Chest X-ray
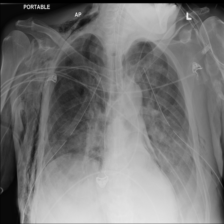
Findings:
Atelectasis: negative
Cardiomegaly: negative
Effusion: positive
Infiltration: negative
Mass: negative
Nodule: negative
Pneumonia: negative
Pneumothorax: positive
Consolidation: negative
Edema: negative
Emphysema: negative
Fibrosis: negative
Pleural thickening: negative
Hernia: negative